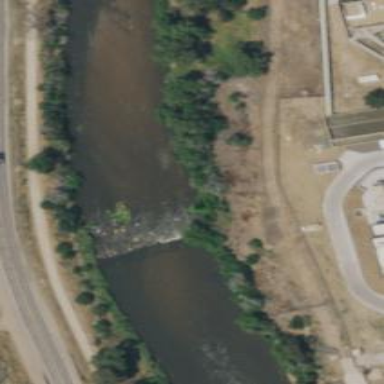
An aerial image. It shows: Weir along the waterway.